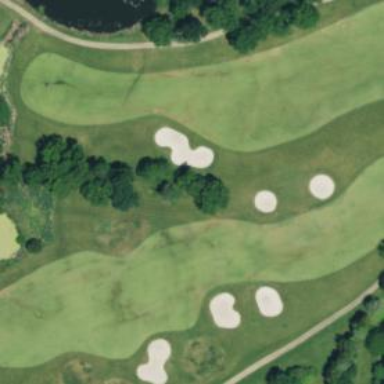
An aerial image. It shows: Golf hole.